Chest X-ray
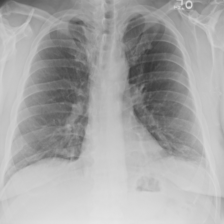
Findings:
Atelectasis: positive
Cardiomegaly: negative
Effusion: negative
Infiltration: positive
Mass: negative
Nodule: negative
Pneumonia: negative
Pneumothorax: negative
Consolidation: negative
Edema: negative
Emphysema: negative
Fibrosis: negative
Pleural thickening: negative
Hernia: negative